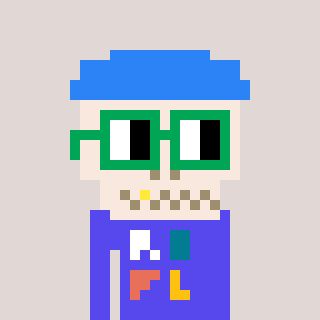
a pixel art character with square green glasses, a skeleton-hat-shaped head and a computerblue-colored body on a warm background